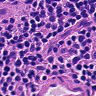
Metastatic tissue present: no